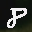
Label: 8